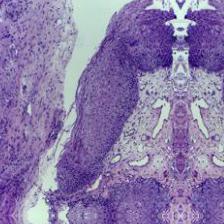
Diagnosis: Normal